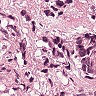
Metastatic tissue present: yes